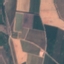
Land use / land cover: PermanentCrop